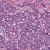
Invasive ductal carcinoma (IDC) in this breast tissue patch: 1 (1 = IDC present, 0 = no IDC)